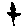
Label: bird